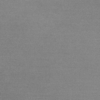
Label: dusty